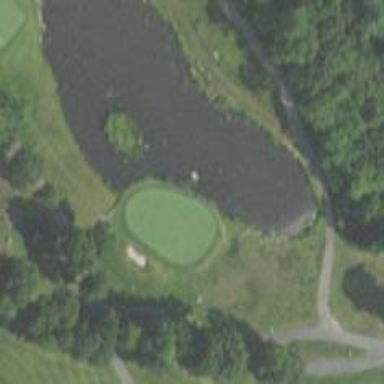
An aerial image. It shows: Golf hole.